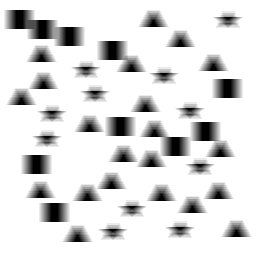
Squares: 10
Triangles: 21
Stars: 11
Total shapes: 42